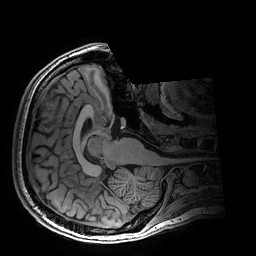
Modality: T1w
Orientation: axial
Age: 24
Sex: female
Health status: healthy
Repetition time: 2.53 s
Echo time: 0.0034 s